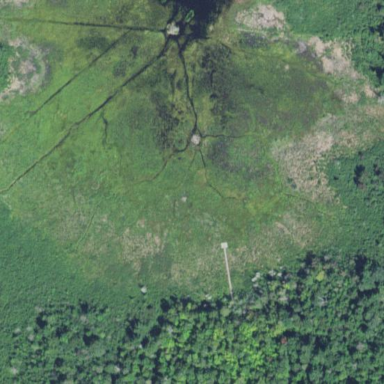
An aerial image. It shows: Wetland area.